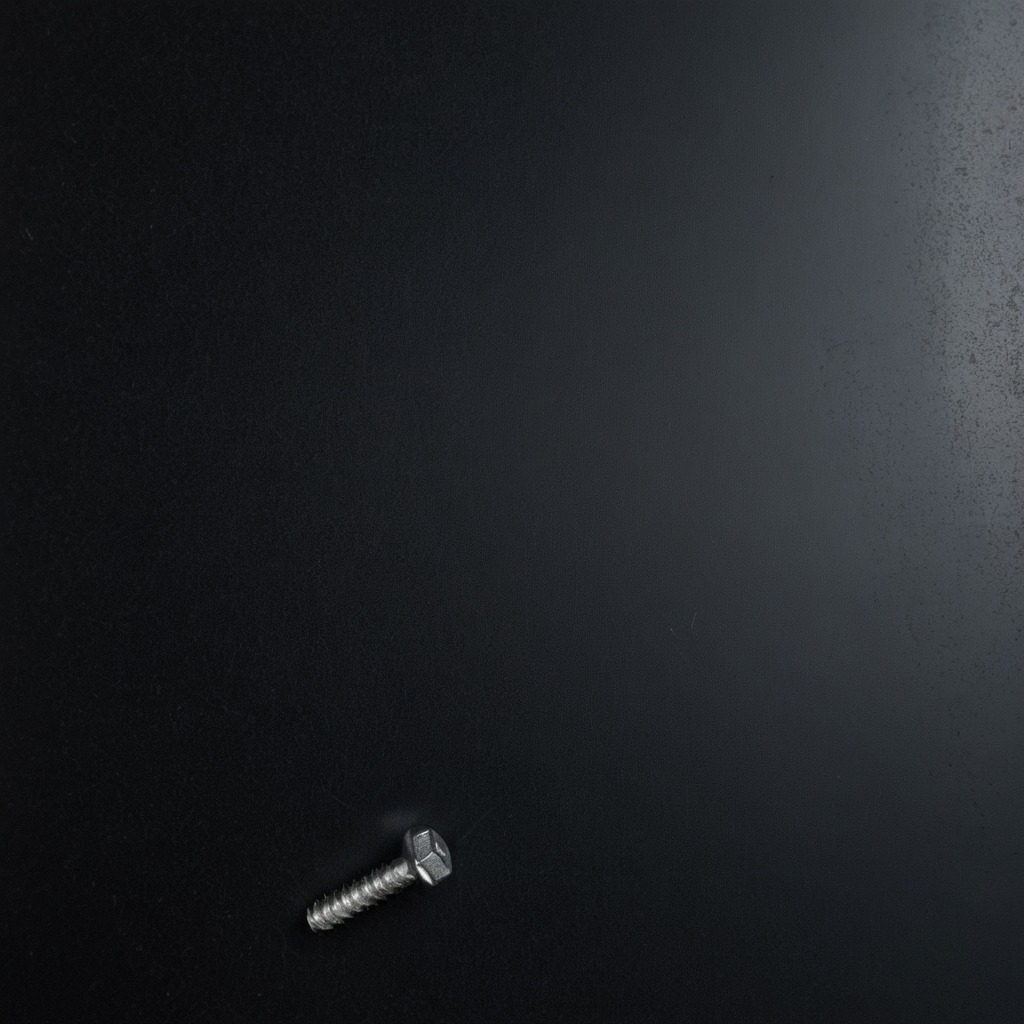
A metal screw is lying on the clean granite tabletop covered with a black rubber mat inside a workshop at night dim ambient light soft shadows worn but beneath the mat